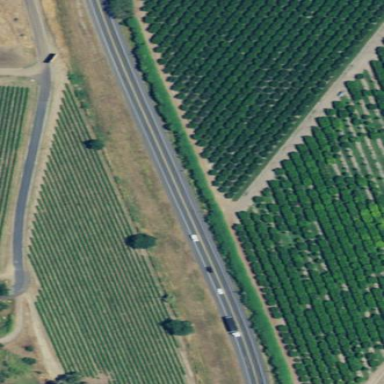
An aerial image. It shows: Vineyard where grapes are grown.